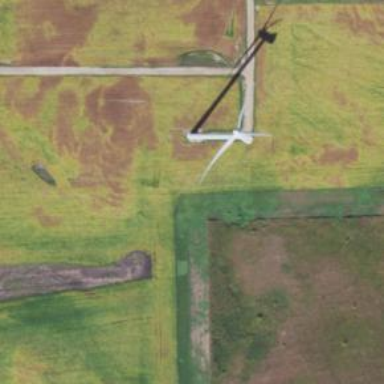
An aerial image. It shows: Wind generator powered by horizontal-axis wind turbine.